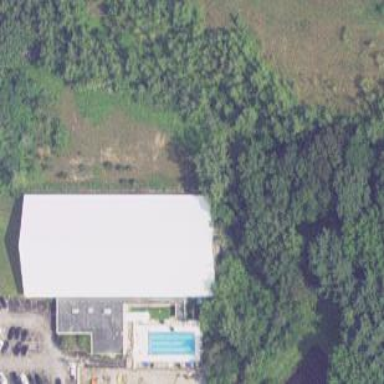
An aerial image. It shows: Building that houses fitness centre with swimming facilities.